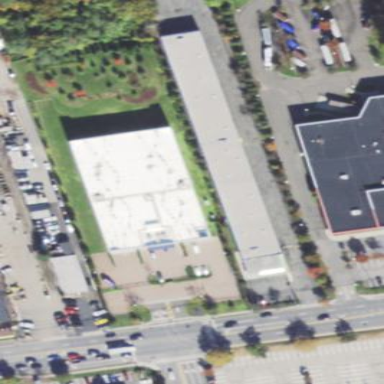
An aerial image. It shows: Building used for storage rental.